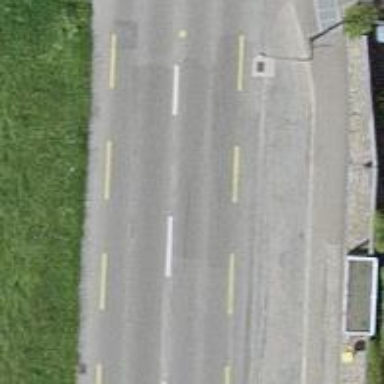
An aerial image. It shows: Bus stop with stop position for public transport.